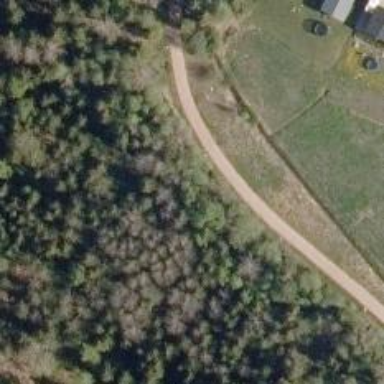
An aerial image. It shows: Path.